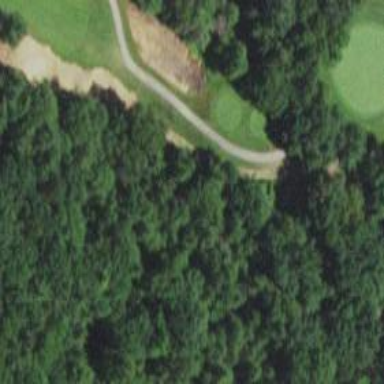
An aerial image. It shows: Path used for both walking and golf.